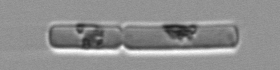
Label: Guinardia_delicatula